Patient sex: M
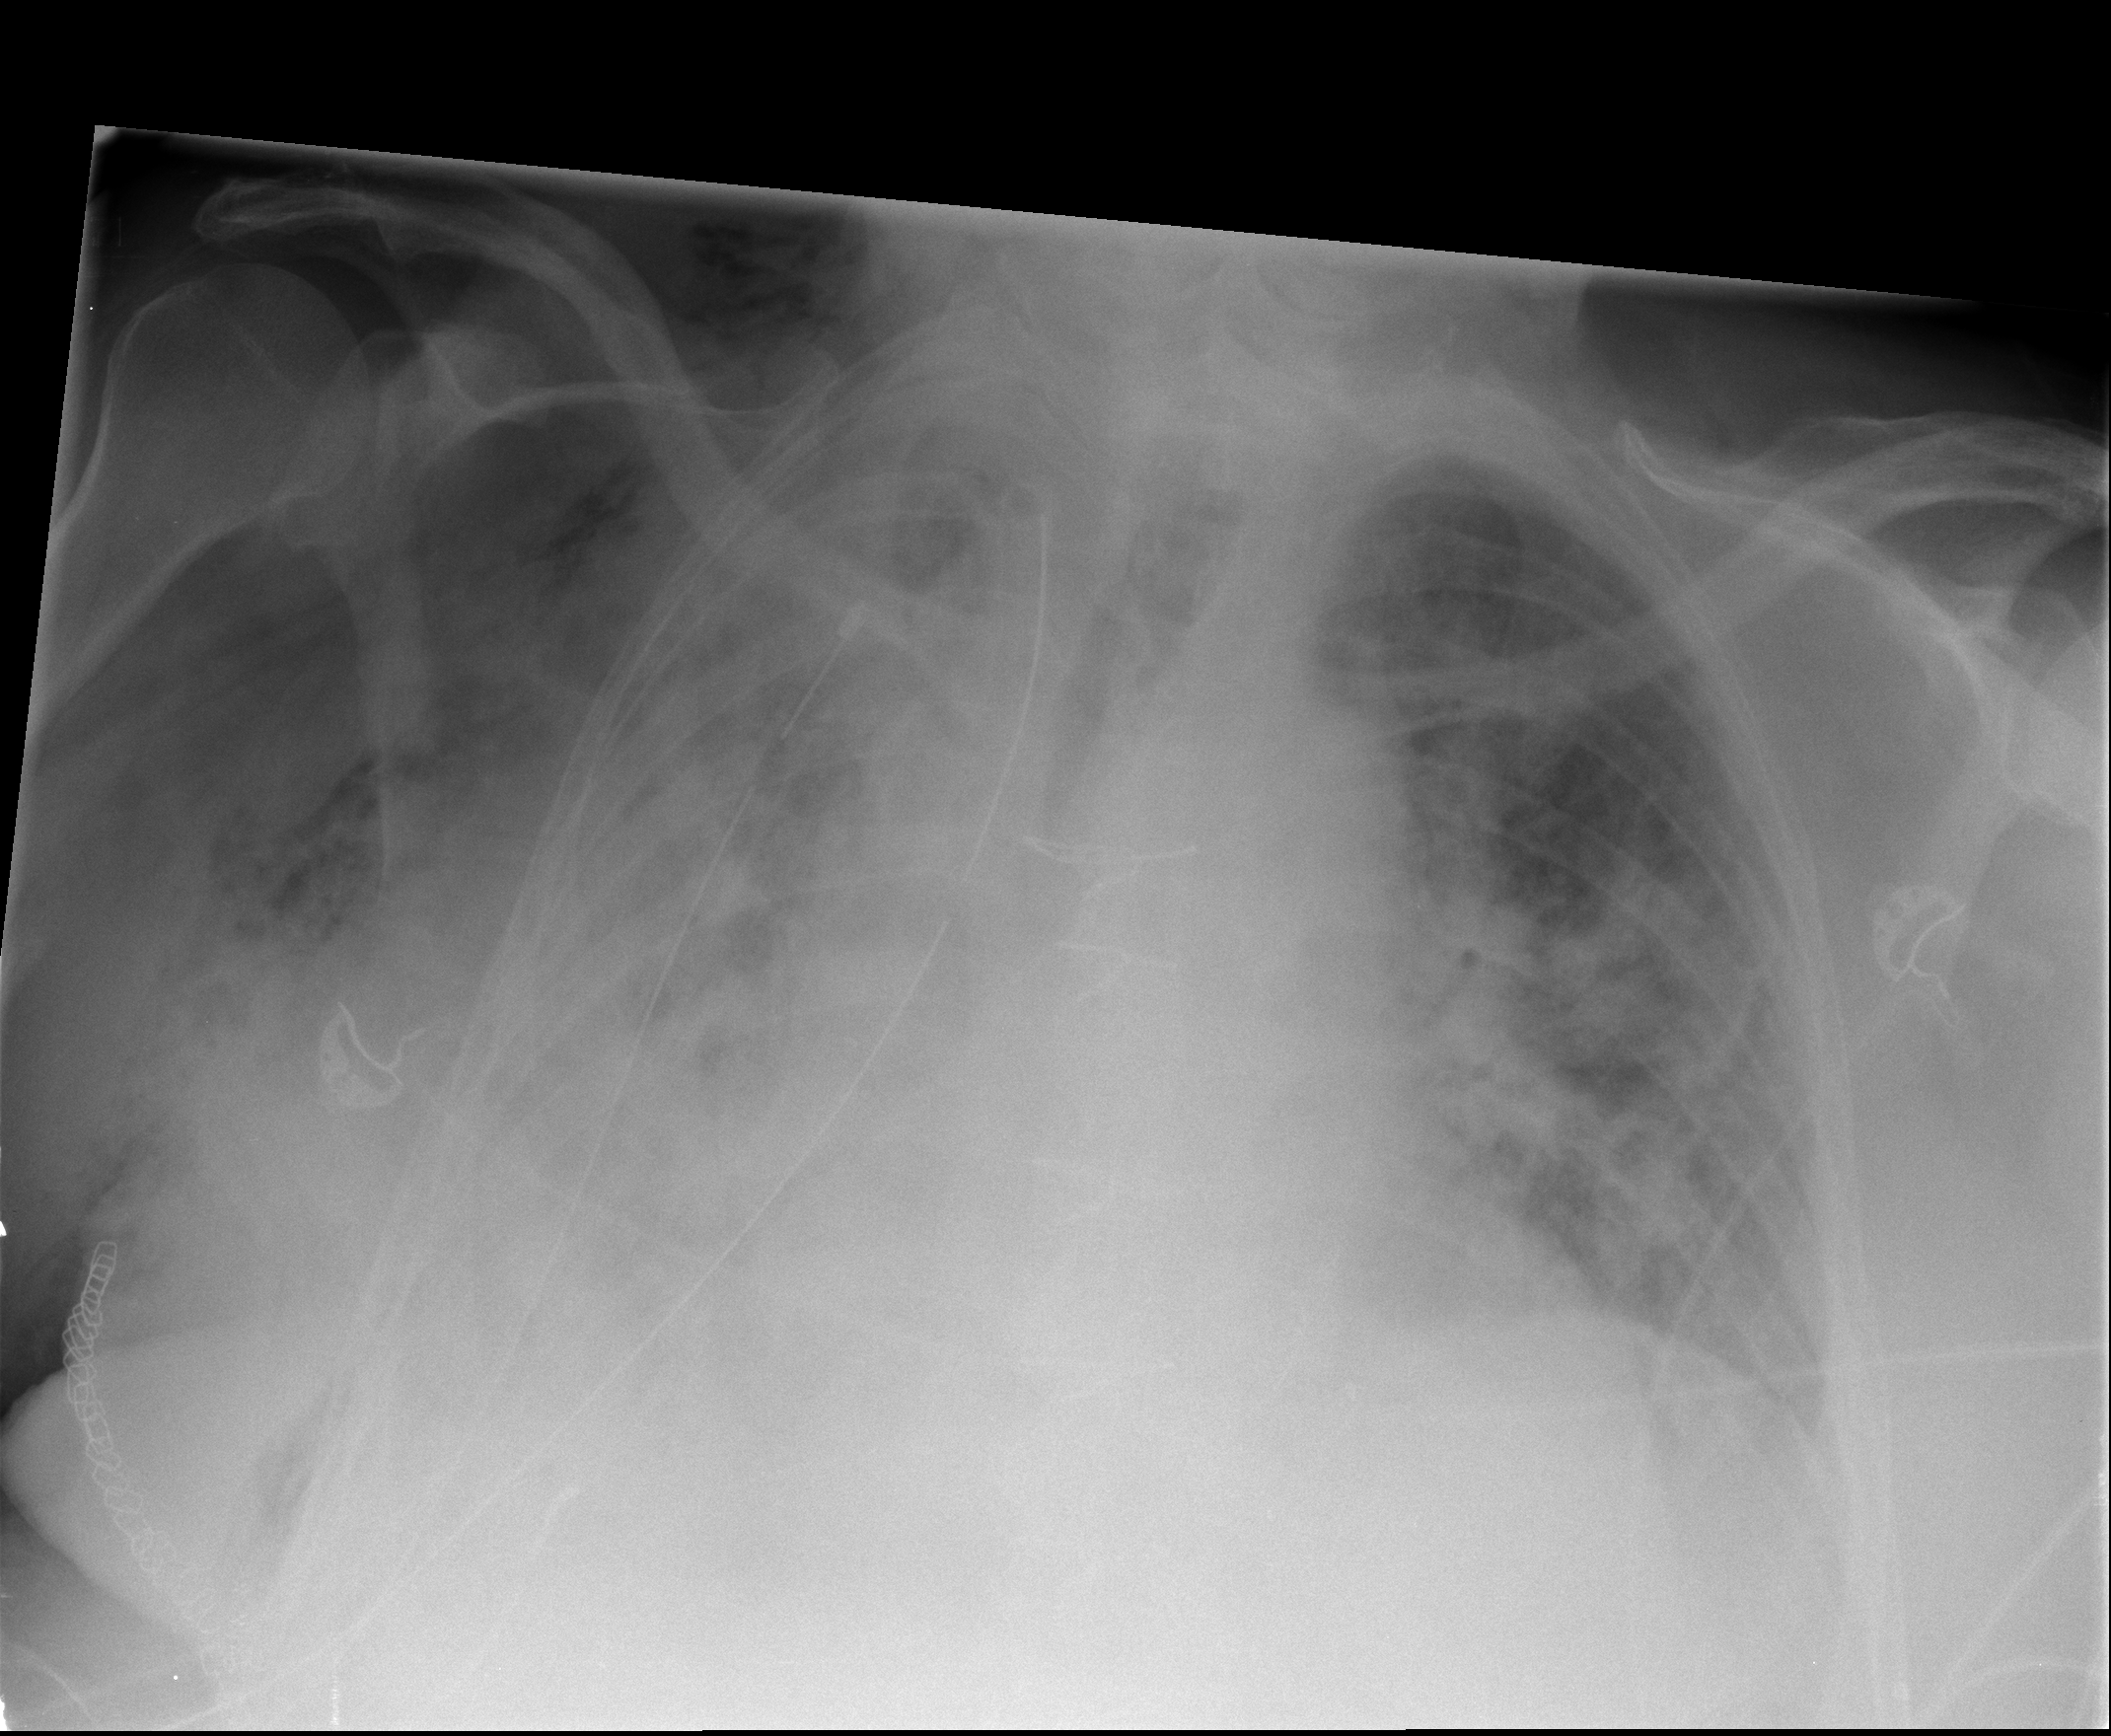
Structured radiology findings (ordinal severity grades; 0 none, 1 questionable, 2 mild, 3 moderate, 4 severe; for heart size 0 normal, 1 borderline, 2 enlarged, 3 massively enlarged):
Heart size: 2
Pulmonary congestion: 2
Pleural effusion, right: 3
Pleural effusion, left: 0
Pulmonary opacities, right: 4
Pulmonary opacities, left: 2
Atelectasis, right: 4
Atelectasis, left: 0